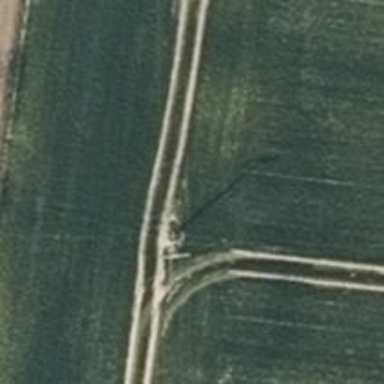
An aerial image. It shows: Power pole.